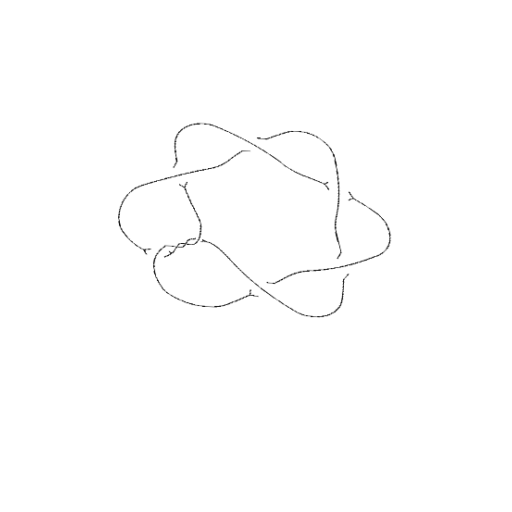
Crossing number: 9